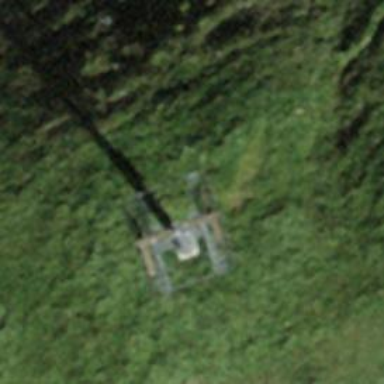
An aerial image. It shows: Pylon used for aerialway.